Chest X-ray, AP view. Patient: 48 years old, sex M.
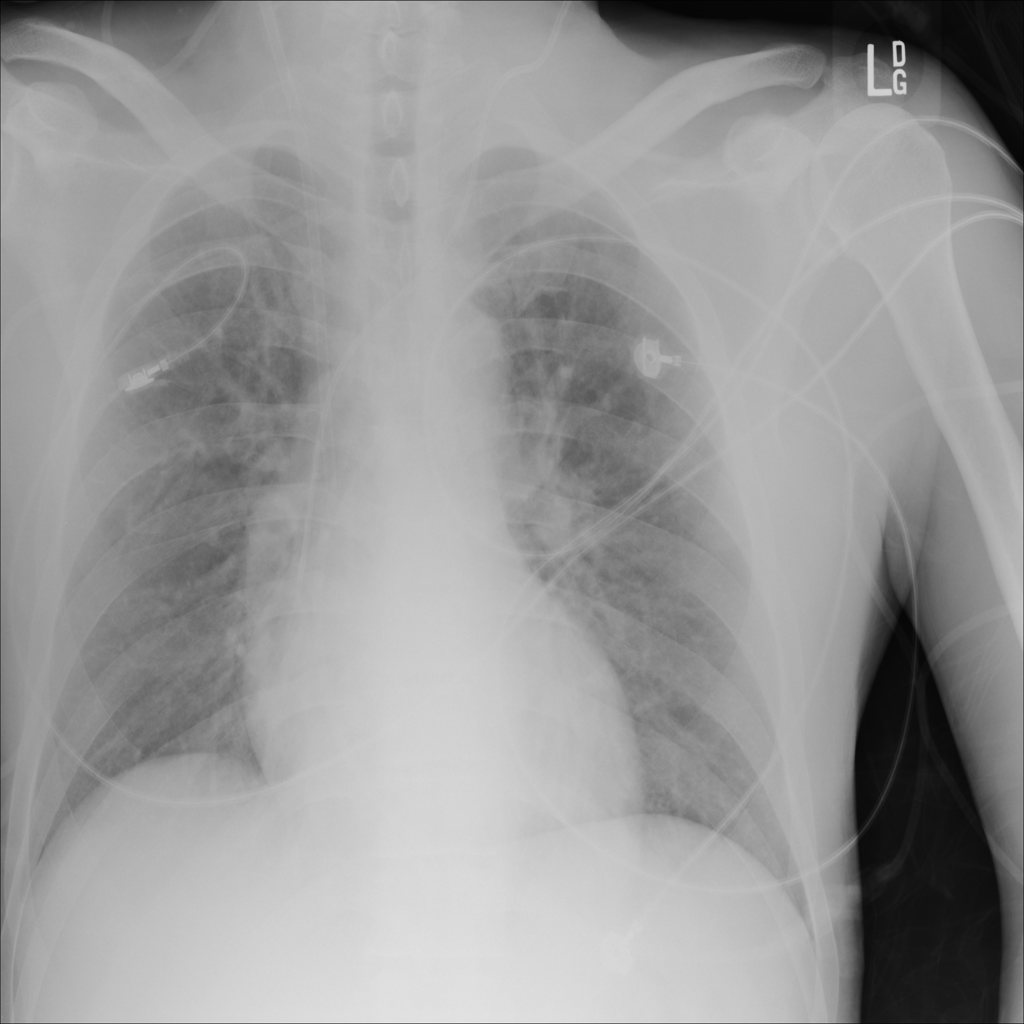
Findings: No Finding